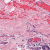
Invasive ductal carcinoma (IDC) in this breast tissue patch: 0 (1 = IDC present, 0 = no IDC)